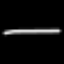
Label: line